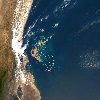
Label: water